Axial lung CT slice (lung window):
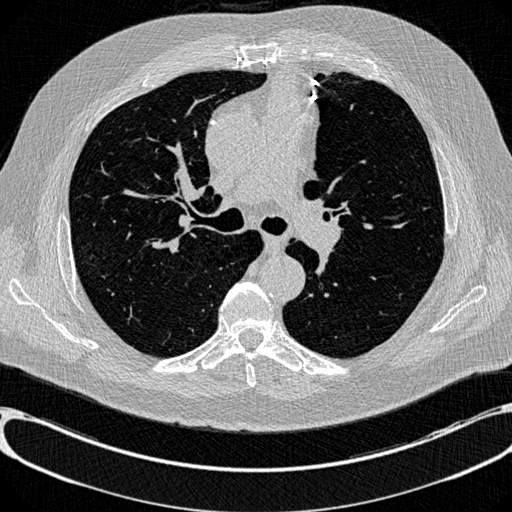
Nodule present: no